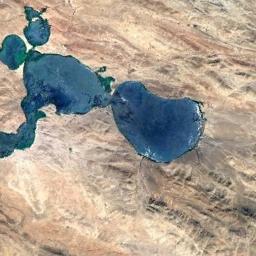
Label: lake